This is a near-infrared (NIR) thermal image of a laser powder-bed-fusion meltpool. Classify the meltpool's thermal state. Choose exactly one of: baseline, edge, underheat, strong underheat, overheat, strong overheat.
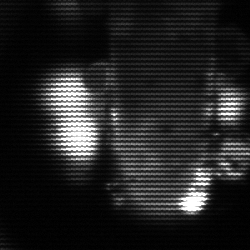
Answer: strong underheat